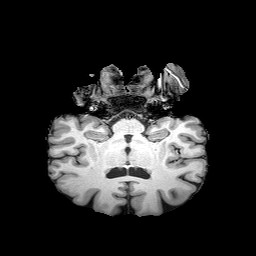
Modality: T1w
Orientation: sagittal
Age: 42
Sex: female
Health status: healthy